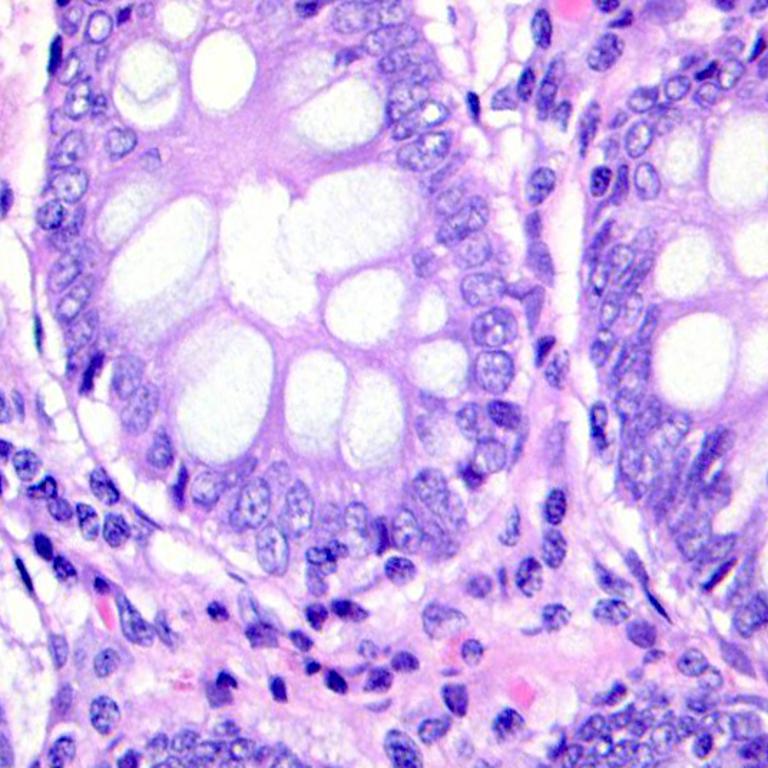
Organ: colon
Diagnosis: benign